Here is the time-frequency representation (spectrogram) of a rolling-element bearing's vibration measurement. Based on the visible evidence, which condition applies: normal, inner_race, outer_race, ball?
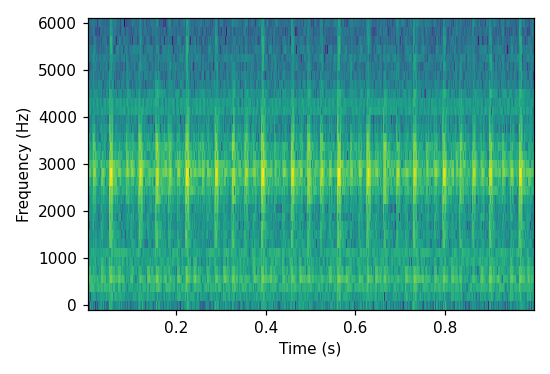
Answer: outer_race